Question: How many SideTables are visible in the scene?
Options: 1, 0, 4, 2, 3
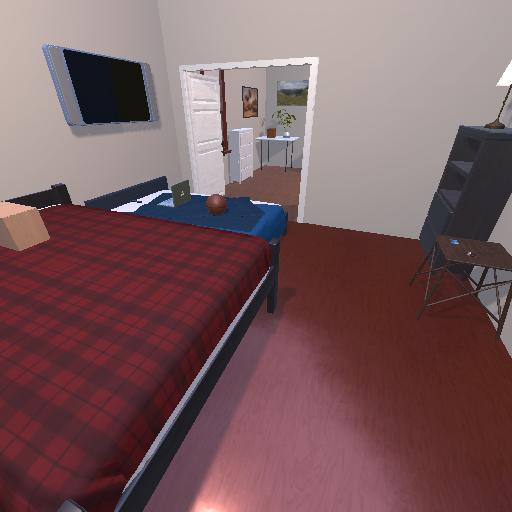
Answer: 1